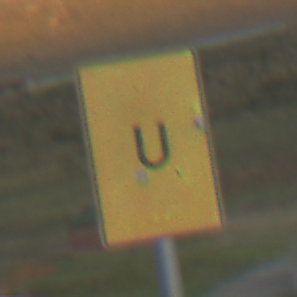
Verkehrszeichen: AnkuendigungOderFortsetzungUmleitungOhnePfeilsymbol
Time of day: SunriseSunset
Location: Outdoor (RoadRail)
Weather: PartlyCloudy
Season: NotSpecified
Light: Natural